Question: I'm using EF4 to retrieve database objects. I have defined a view which sums up information on users.
In SSMS, I get 8 different results using 'select *' or stored procedure.
Example:

When querying in EF4, my view returns 8 results, but property 'UserTeamName' is always returned as the first value '(BoboTeam)'. This is strange because 'UserRole' is returned correctly, the difference between these items is that 'UserTeamName' is nullable.
It seems like a problem with EF, since the object is filled by the 'ExecuteFunction' method from 'System.Data.Objects.ObjectContext':
'''
public ObjectResult<MySecurityView> SecurityList(Nullable<global::System.Int32> userId)
{
ObjectParameter userIdParameter;
if (userId.HasValue)
{
userIdParameter = new ObjectParameter("userId", userId);
}
else
{
userIdParameter = new ObjectParameter("userId", typeof(global::System.Int32));
}
return base.ExecuteFunction<MySecurityView>("SecurityList", userIdParameter);
}
'''
Same result when we use a linqtosql request instead of a stored procedure. Any hint is welcome.
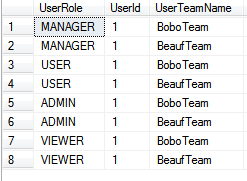
Answer: EF requires that each returned record is uniquely identifiable. When you add SQL view to entity model it by default takes all non-nullable columns and defines them as a key. So in your case it selected 'UserRole' and 'UserId' as entity key.
Another internal rule of EF can track each entity key only once. So when it loads record with Role=Manager and Id=1 it adds it to its internal identity map. Once it loads record with the same key again it will not create a new instance of the entity but use the already loaded one (which has TeamName=Bobo Team). That is why you have all team names set to Bobo Team. Only first record in the pair is used.
Try to manually configure entity key in EDMX to involve UserTeamName.